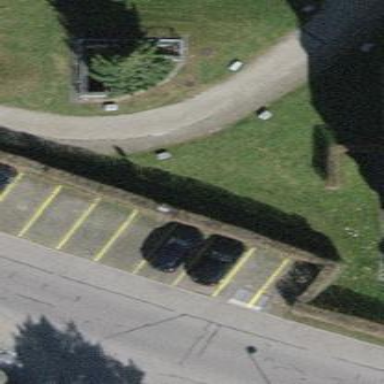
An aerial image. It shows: Street-side parking area.